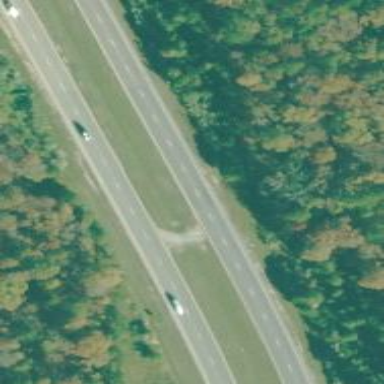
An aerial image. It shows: Asphalt trunk highway which is also expressway.